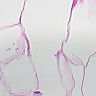
Metastatic tissue present: no